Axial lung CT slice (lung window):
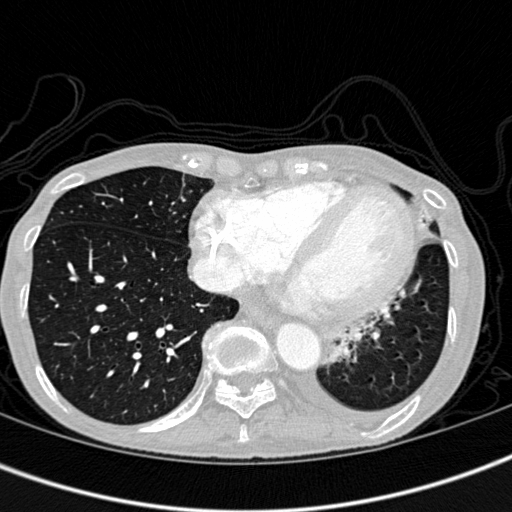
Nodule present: no